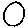
Label: circle